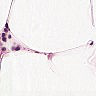
Metastatic tissue present: no